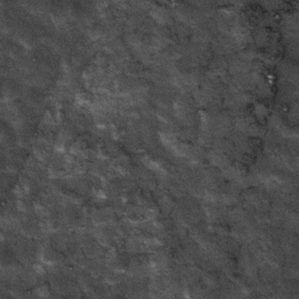
Label: frost